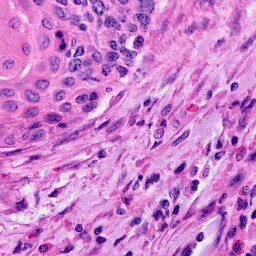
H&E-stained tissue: Cervix